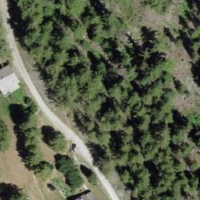
EUNIS habitat code: 43
Species observed at this site:
Medicago lupulina